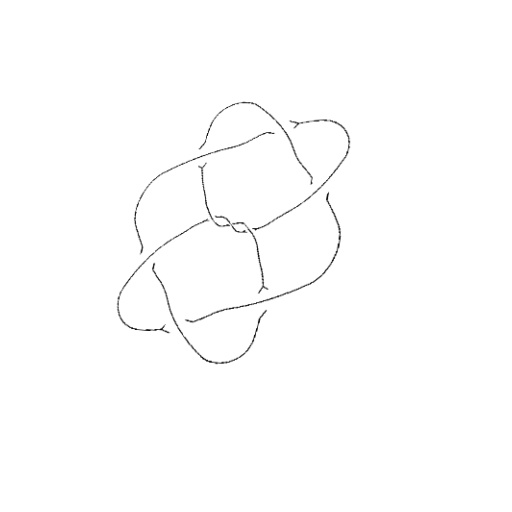
Crossing number: 9